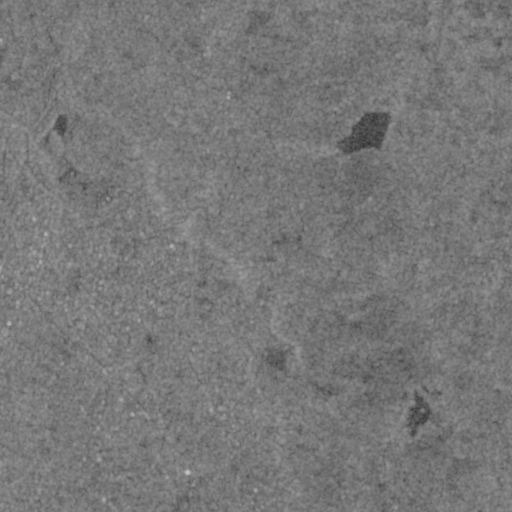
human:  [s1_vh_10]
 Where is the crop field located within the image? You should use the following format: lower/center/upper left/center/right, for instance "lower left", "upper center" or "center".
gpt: The crop field is located in the left of the image.
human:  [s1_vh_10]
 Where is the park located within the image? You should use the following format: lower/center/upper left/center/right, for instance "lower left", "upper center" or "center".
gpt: The park is located in the center left of the image.
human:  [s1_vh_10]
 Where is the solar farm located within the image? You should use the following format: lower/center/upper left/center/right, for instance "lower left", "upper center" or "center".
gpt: The solar farm is located in the upper center of the image.
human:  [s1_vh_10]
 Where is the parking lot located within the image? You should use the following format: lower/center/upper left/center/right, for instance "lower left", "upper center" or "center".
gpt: There is no parking lot in the image.

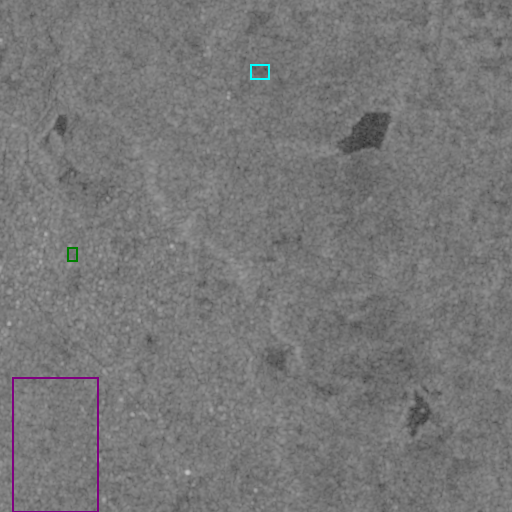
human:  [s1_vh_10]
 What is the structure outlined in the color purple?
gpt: The structure outlined in purple is a crop field.
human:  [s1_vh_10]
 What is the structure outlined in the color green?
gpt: The structure outlined in green is a park.
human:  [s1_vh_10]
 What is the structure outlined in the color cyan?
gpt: The structure outlined in cyan is a solar farm.
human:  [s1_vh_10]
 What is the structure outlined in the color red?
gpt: There is no red outline.